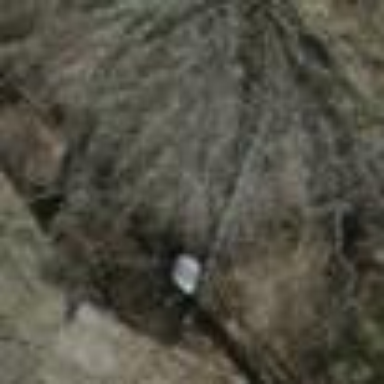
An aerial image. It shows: Hut.